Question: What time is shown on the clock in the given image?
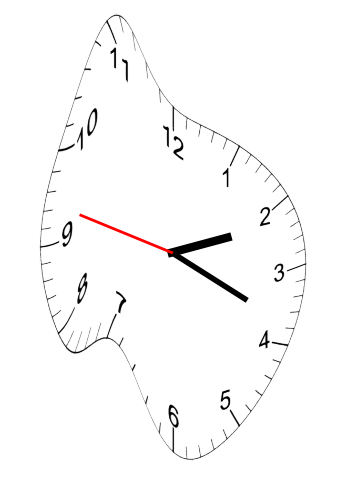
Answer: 02:18:47